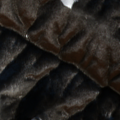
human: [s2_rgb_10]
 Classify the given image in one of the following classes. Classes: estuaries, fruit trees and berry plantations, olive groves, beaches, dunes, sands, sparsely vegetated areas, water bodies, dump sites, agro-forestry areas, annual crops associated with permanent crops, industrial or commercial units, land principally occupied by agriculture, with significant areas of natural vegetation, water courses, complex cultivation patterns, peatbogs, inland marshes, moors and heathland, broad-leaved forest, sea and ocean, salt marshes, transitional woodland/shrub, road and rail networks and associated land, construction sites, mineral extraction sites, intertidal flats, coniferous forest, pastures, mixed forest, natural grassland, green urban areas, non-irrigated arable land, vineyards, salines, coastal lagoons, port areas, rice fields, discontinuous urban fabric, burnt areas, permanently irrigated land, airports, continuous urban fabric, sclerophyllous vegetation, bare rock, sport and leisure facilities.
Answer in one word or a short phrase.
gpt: land principally occupied by agriculture, with significant areas of natural vegetation, broad-leaved forest